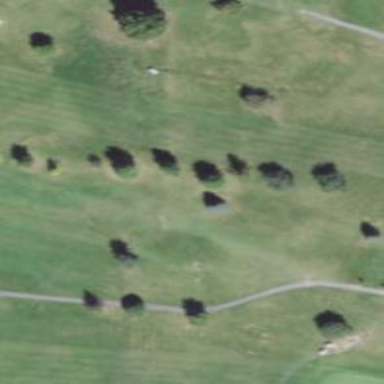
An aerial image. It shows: Golf fairway surrounded by grass.